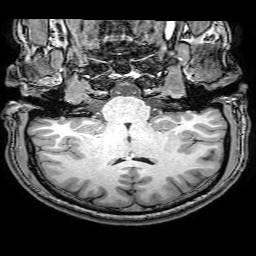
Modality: T1w
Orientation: sagittal
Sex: male
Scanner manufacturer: philips
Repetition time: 0.008124 s
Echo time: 0.00372 s